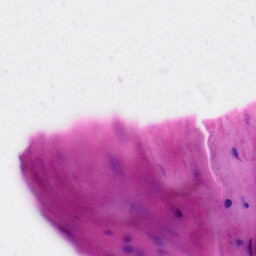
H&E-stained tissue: Skin